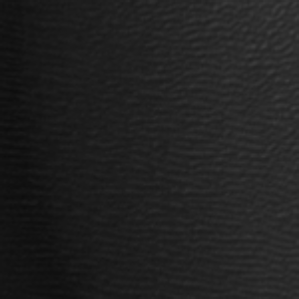
Label: frost